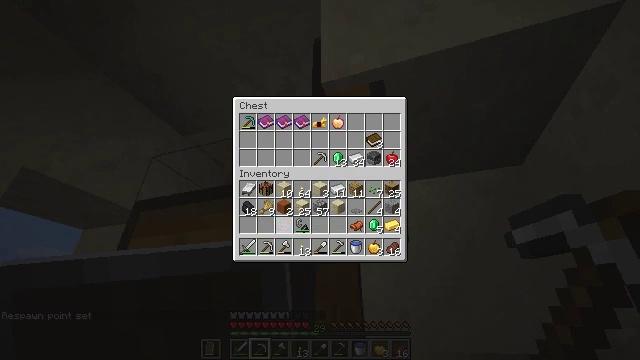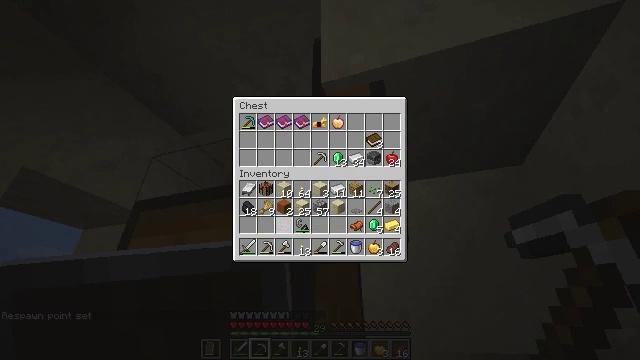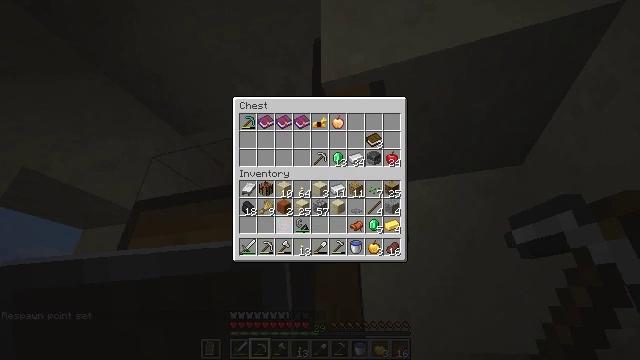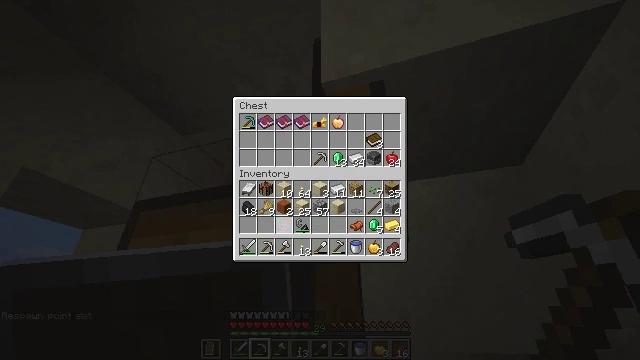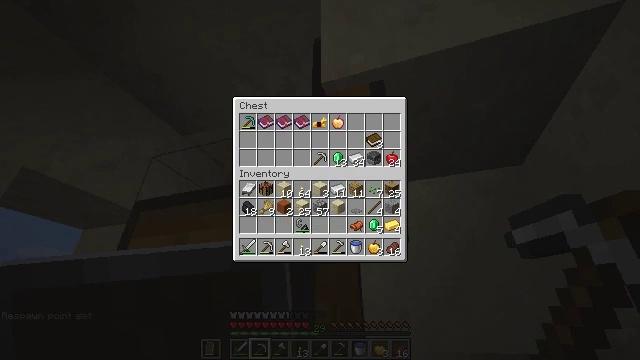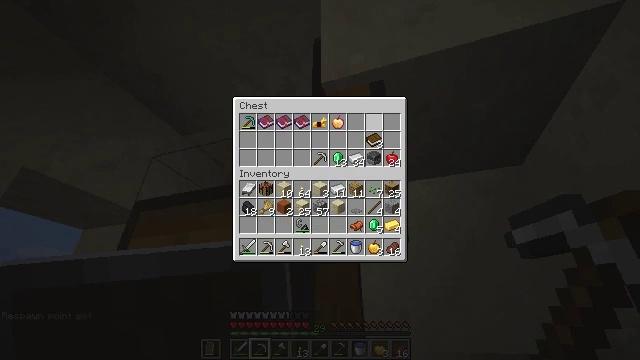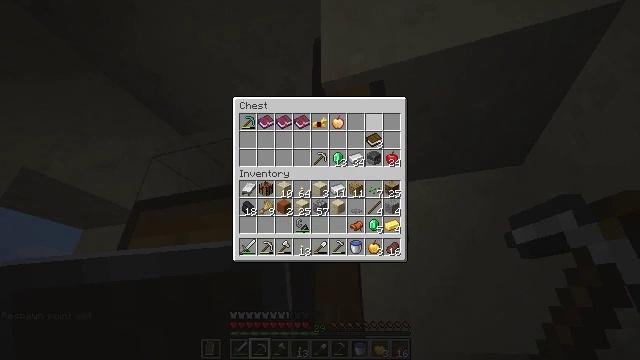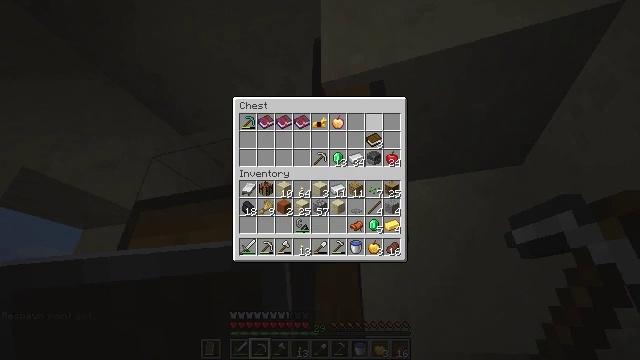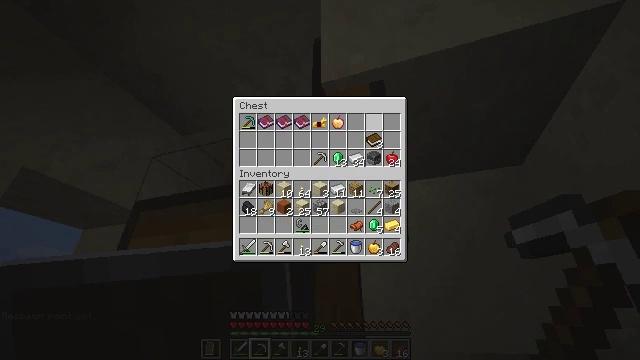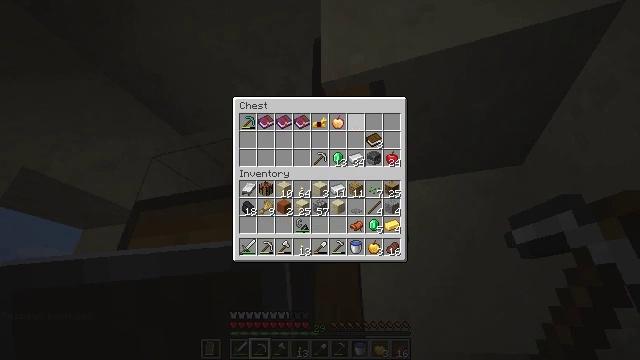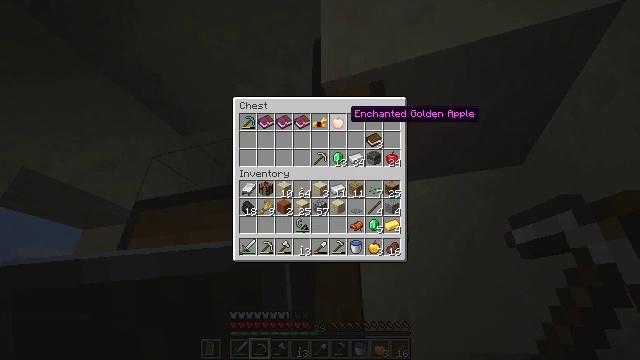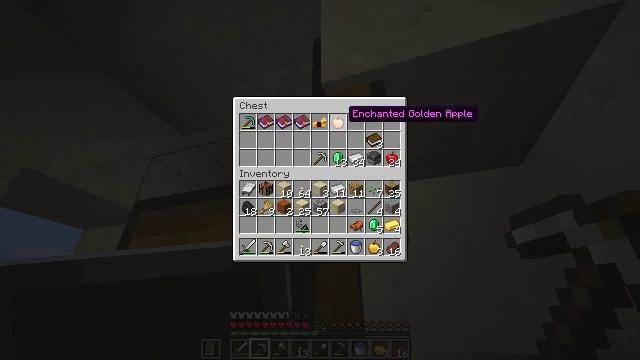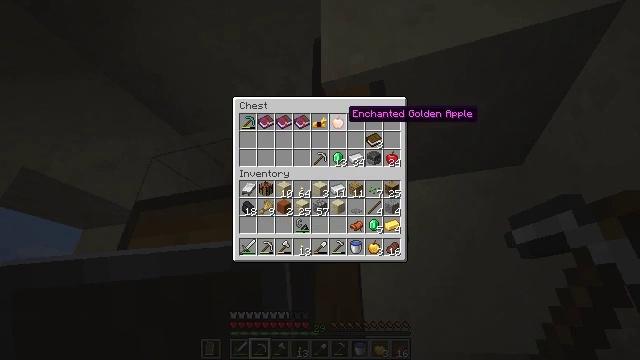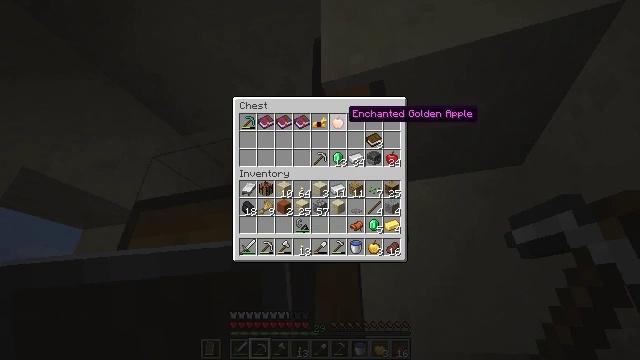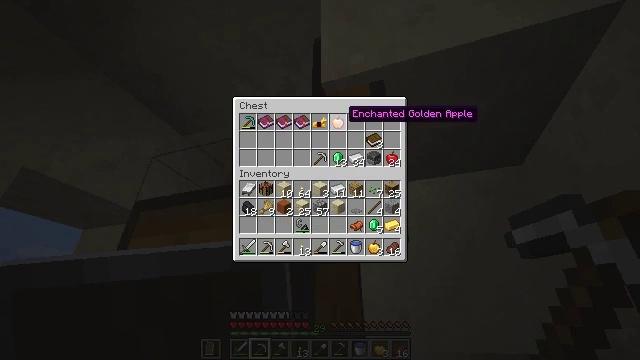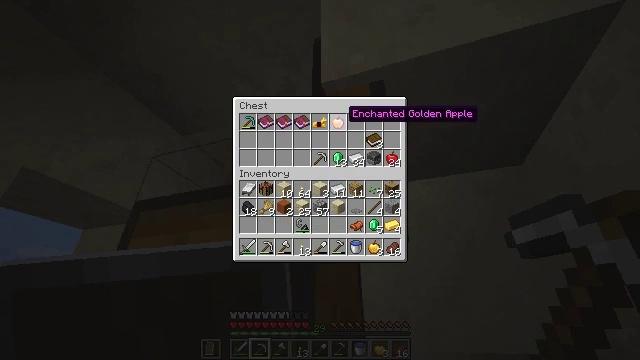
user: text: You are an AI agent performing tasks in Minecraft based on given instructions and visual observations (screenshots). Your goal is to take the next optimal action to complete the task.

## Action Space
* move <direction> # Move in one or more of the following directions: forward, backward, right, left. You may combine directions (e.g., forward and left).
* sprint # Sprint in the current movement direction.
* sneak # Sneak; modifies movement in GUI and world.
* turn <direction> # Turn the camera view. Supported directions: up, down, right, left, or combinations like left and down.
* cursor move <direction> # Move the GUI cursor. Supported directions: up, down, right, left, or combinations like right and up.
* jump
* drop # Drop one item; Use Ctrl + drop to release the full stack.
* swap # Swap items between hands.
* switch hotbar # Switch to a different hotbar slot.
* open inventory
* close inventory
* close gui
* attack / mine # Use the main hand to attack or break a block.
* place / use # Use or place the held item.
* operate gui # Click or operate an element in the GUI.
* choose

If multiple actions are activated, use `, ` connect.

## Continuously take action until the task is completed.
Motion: motion action
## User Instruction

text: Remove a orange terracotta from the inventory.
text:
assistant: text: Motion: sneak
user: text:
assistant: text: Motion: sneak
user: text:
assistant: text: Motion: sneak, cursor move right
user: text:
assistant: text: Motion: cursor move right and up
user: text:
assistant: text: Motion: cursor move right and up
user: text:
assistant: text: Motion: cursor move up
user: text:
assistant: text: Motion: no_op
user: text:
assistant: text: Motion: no_op
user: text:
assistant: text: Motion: cursor move left
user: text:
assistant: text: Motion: cursor move left
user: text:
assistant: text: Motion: no_op
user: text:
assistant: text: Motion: no_op
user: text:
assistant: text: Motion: no_op
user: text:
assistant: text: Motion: no_op
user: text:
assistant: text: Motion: no_op
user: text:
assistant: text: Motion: no_op
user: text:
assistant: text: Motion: no_op
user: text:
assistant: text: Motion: no_op
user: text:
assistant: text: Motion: no_op
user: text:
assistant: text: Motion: cursor move down
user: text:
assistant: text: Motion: cursor move left and down
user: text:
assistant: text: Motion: cursor move left and down
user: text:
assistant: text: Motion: cursor move left and down
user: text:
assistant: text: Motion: cursor move left and down
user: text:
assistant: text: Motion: no_op
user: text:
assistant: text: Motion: cursor move left
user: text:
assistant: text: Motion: no_op
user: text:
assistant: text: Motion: no_op
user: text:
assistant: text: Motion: no_op
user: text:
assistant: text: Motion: cursor move right